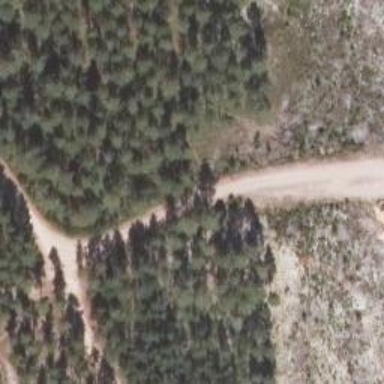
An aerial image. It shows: Unclassified road.